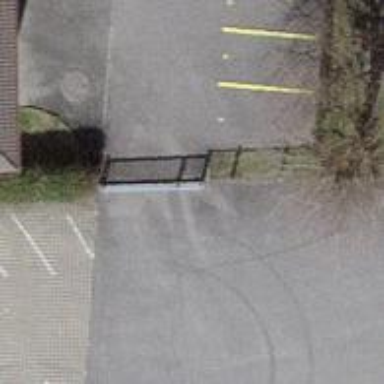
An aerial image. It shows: Gate.